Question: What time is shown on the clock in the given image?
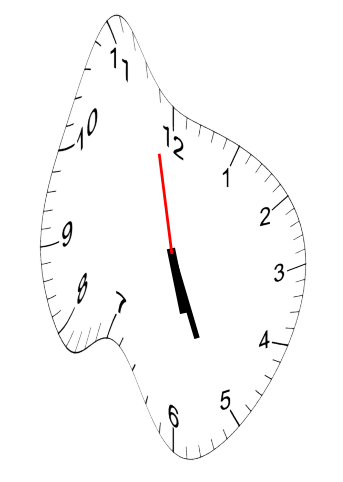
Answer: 05:25:58